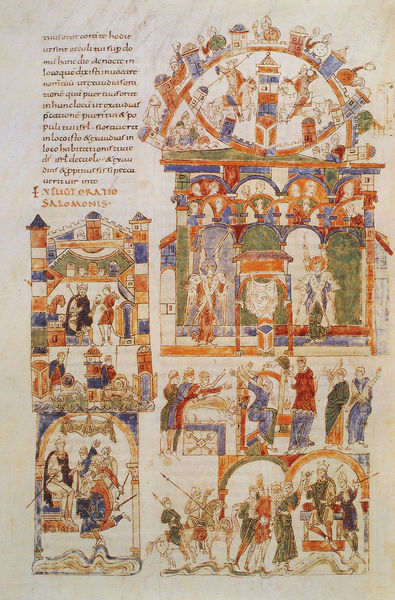
Titel: Bibel des Klosters Santa Maria de Ripoll und Sant Pere de Rodes
Institution: Paris, Bibliothèque Nationale
Schlagwörter: blau, wasser, gelb, grün, menschen, stadt, bunt, säulen, rot, malerei, architektur, bibel, geschichte, vorhang, personen, blatt, person, krone, pferd, pferde, reiter, turm, farbig, schrift, bogen, schwer, figuren, könig, thron, tor, burg, türme, schwert, text, herrscher, ritter, heer, arkaden, buchseite, tore, otto, altes testament, mittelalter, krieger, heilige, speer, szenen, handschrift, torbögen, latein, buchillustration, buchmalerei, codex, bildfelder, salomon, oratio, salomonis, narration, salimonis, oarnge